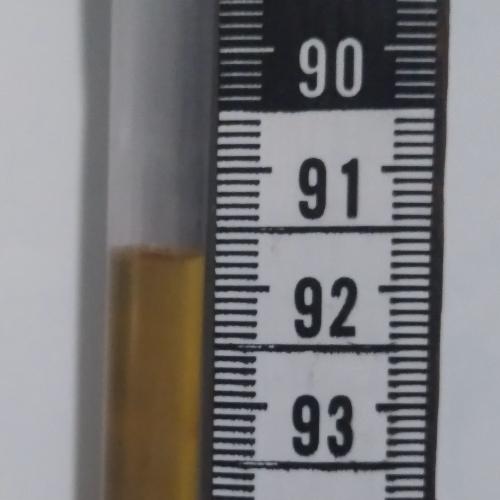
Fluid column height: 91.7 cm